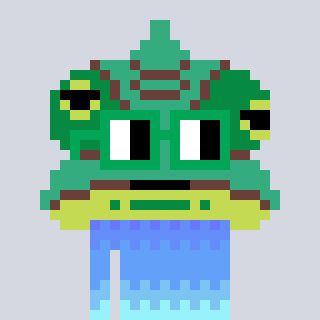
a pixel art character with square green glasses, a chameleon-shaped head and a computerblue-colored body on a cool background